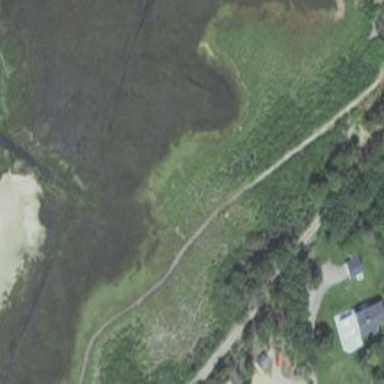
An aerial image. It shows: Marsh wetland.